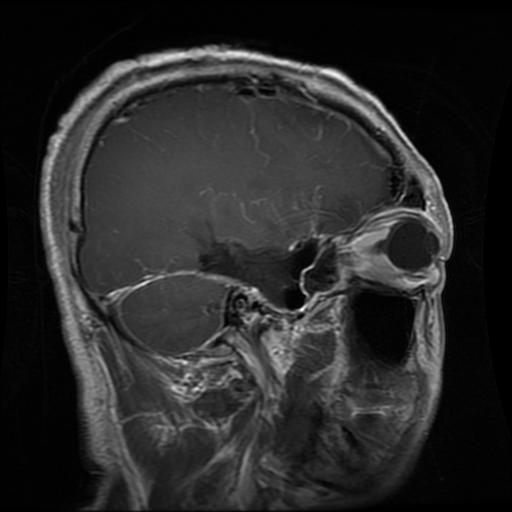
Label: glioma